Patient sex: M
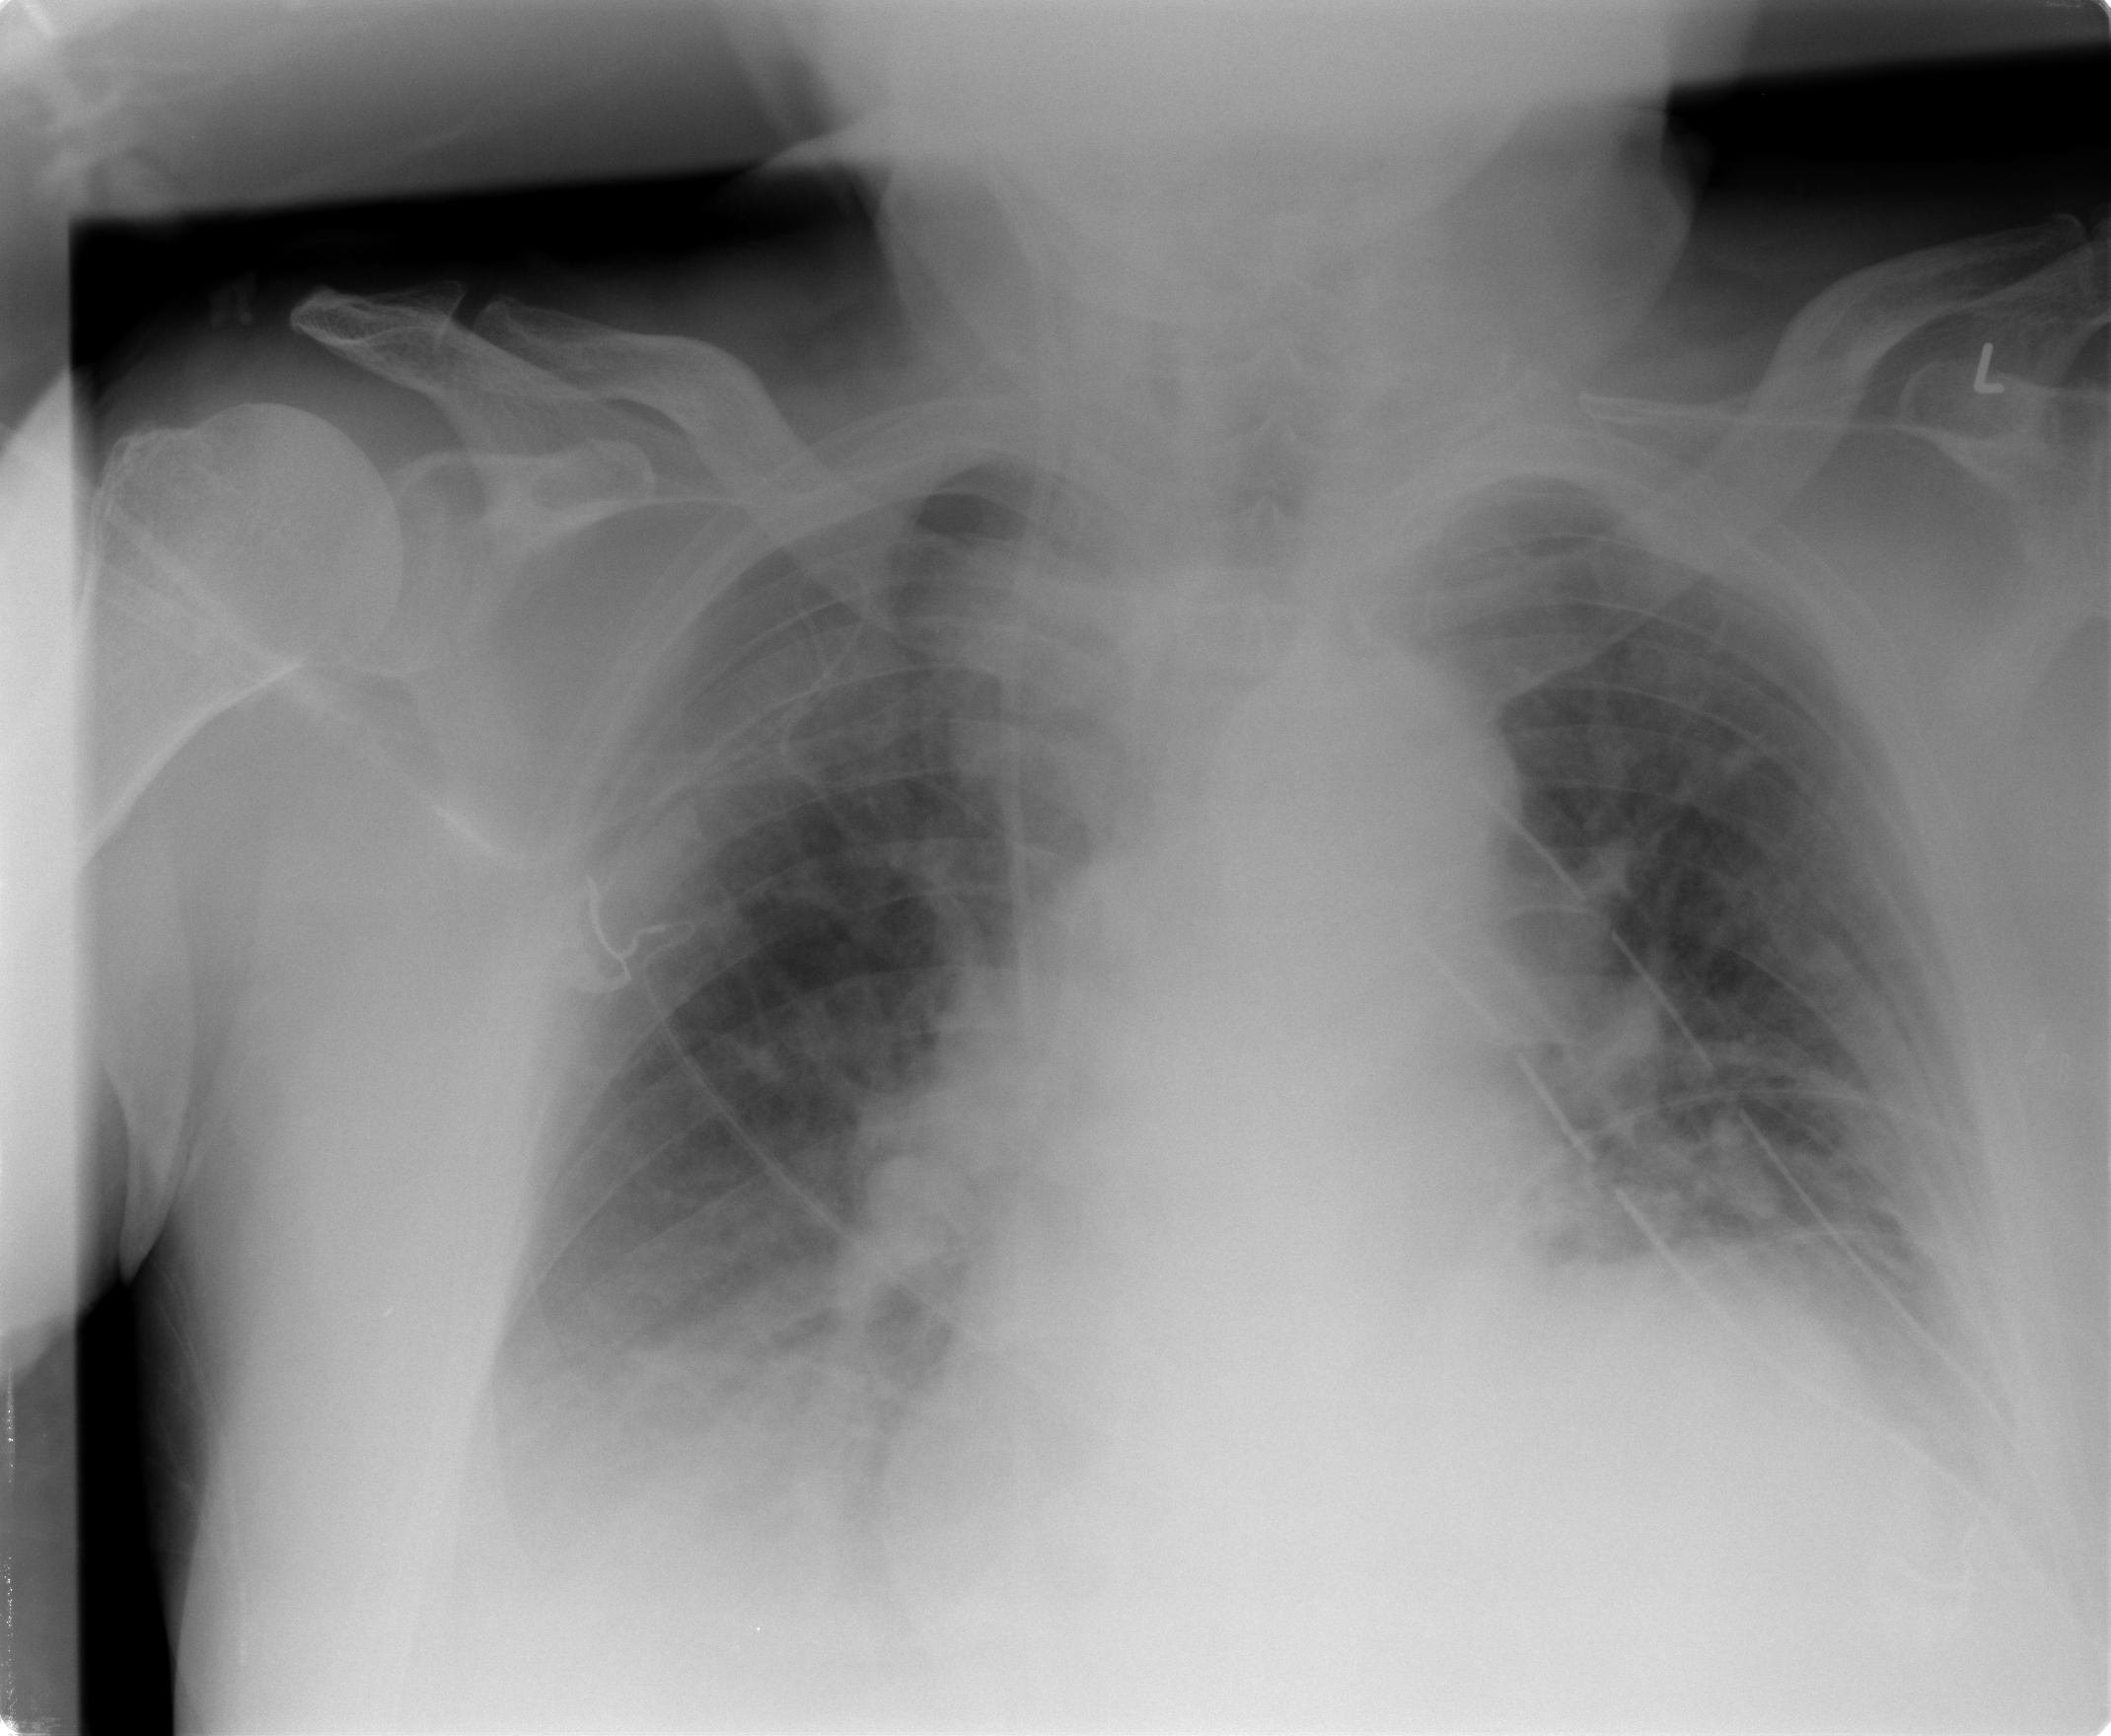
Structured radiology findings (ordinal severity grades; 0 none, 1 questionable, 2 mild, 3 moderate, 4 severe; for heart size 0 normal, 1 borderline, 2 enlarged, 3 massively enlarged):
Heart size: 0
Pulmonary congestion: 1
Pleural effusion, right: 2
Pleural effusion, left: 2
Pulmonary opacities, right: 1
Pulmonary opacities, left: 1
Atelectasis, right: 2
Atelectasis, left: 0